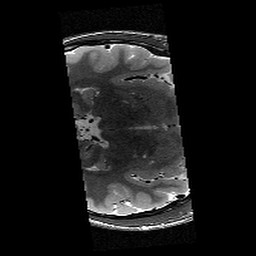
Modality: T2w
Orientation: axial
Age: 12
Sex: male
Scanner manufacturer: siemens
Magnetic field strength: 3 T
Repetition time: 9.23 s
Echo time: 0.067 s